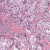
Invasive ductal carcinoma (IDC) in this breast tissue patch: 0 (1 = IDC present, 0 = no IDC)